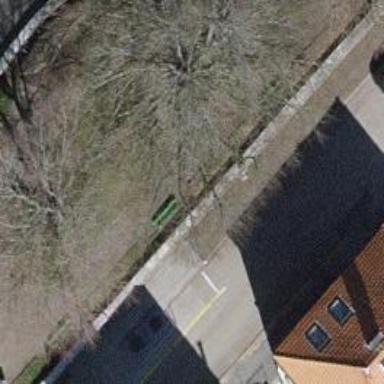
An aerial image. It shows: Bench.